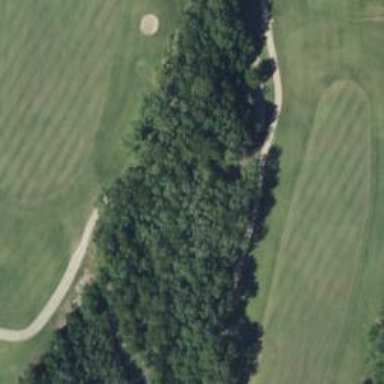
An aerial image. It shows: Path for both road and golf.